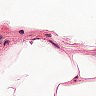
Metastatic tissue present: no